Question: I have been using OSS (Object Storage Service) buckets to store videos and I need links that don't expire.
When I generate a link in OSS browser I get the option to set the time of expiry, but there is no option to turn the expiry off.
Is there any way to generate links that do not expire?

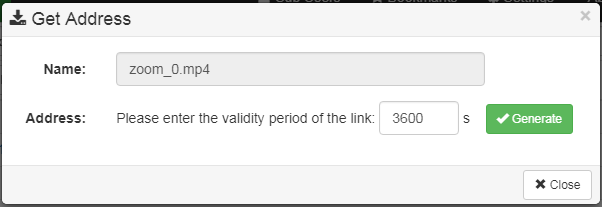
Answer: There is only one way to do it. You can change the bucket ACL to a public or public read (please remember about the risk of data leak) or better solution could be to change ACL for an object only.
1. Change OSS bucket ACL https://www.alibabacloud.com/help/doc-detail/31898.htm
2. Change OSS object ACL https://partners-intl.aliyun.com/help/doc-detail/52284.htm
Option 2 is much better because the whole bucket can still have private ACL while single objects can be in public read.
Once the bucket or object (preferred way) has public read ACL when you click you can share the object.
<URL>
FYI - the default sharing of the object is set to which is in seconds and it equals to <PHONE> days and it is 48.97 Years :)
<URL>